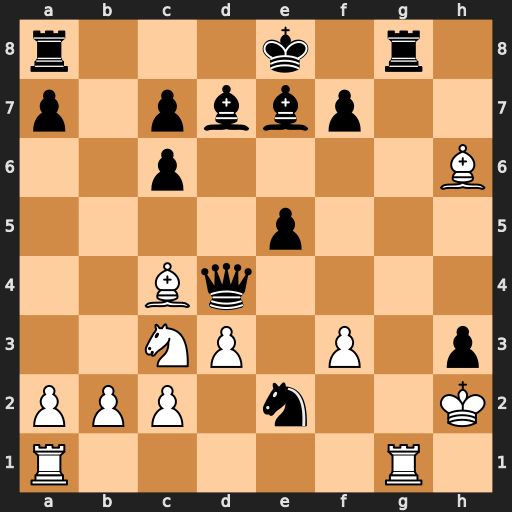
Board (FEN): r3k1r1/p1pbbp2/2p4B/4p3/2Bq4/2NP1P1p/PPP1n2K/R5R1
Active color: w
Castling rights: q
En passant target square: -
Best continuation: Rxg8+ Bf8 Rxf8+ Ke7 Rxf7+